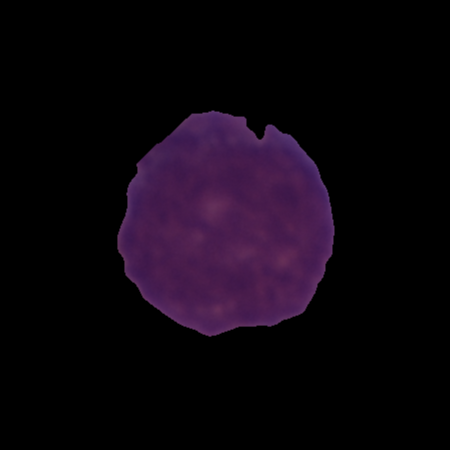
Label: healthy